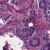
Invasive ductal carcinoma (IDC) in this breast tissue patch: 0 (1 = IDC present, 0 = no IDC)